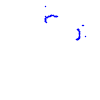
Particle: proton